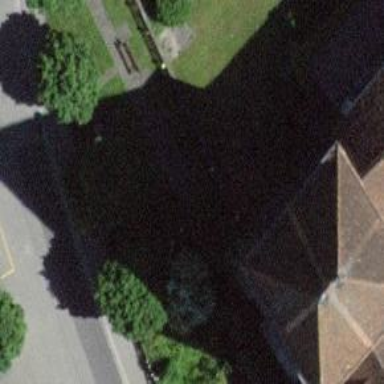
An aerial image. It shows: Bench for seating.